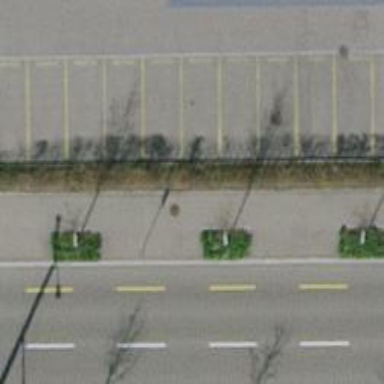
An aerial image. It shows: Avenue of trees.